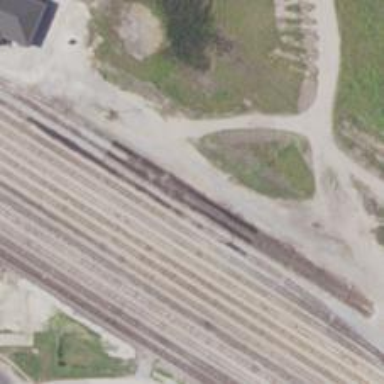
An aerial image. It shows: Railway siding with rails.